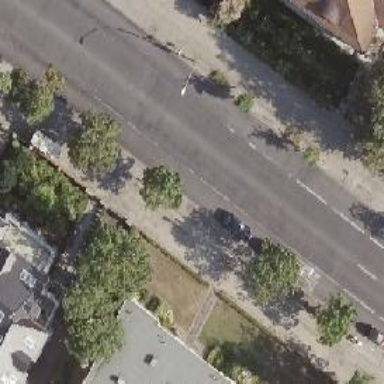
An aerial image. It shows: Sidewalk along the footway.